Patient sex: M
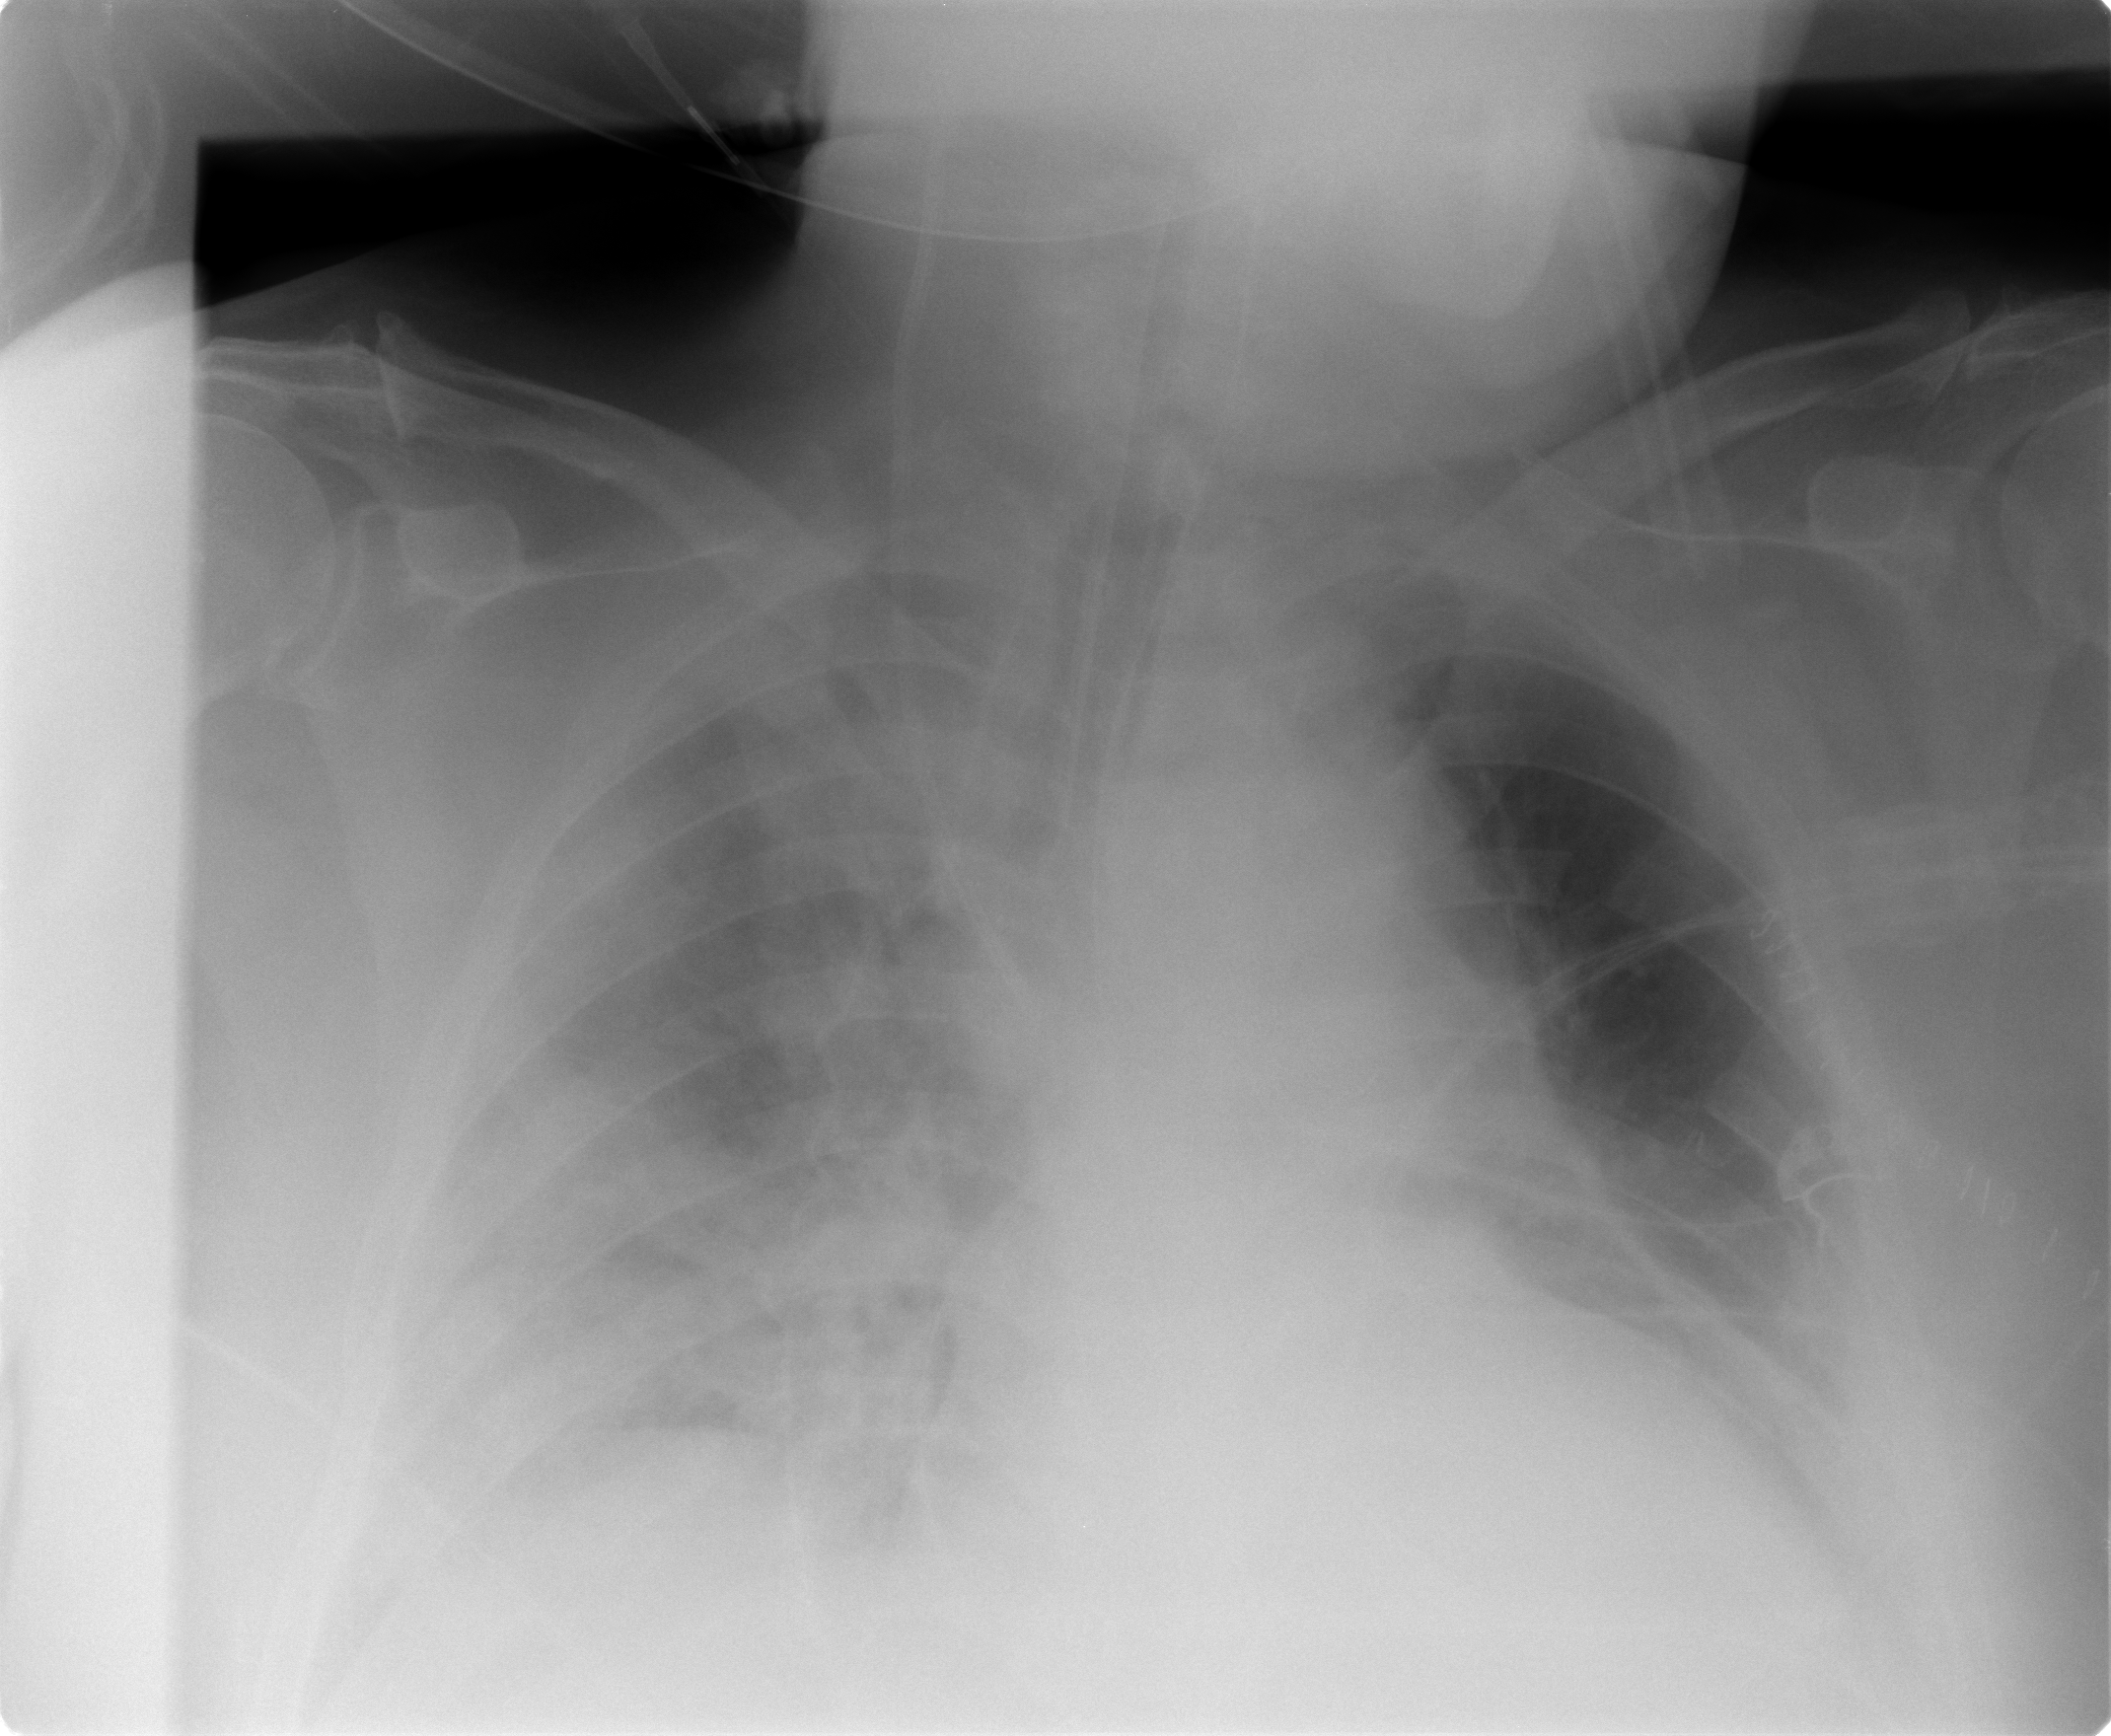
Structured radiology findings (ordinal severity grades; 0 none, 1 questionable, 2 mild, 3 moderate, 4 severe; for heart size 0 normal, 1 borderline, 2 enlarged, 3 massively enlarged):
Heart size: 0
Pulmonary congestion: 2
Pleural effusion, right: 2
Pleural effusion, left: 2
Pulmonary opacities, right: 3
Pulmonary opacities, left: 0
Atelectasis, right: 3
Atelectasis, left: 2